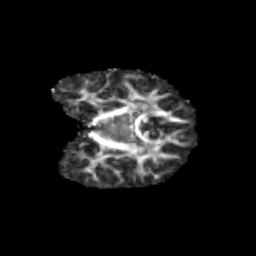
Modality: FA
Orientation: coronal
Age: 10
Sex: female
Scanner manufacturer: siemens
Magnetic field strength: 3 T
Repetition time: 3.8 s
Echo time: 0.07 s